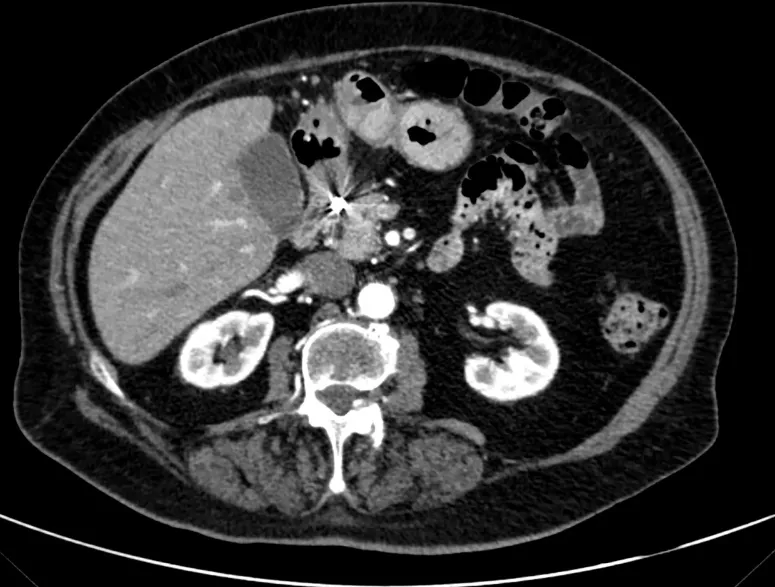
CT scan showing complete obliteration of the pseudoaneurysm of the gastroduodenal artery, with no residual sign of replenishment.
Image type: radiology (ct)